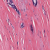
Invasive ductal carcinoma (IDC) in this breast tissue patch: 0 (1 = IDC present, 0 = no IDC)